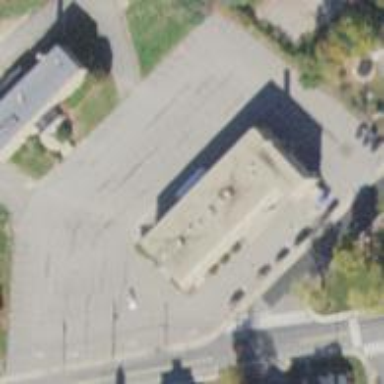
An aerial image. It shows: Parking area with surface.